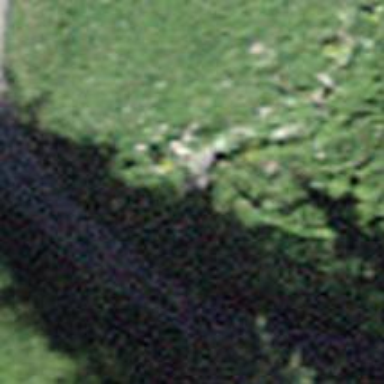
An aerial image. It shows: Culvert tunnel.